RGB frame:
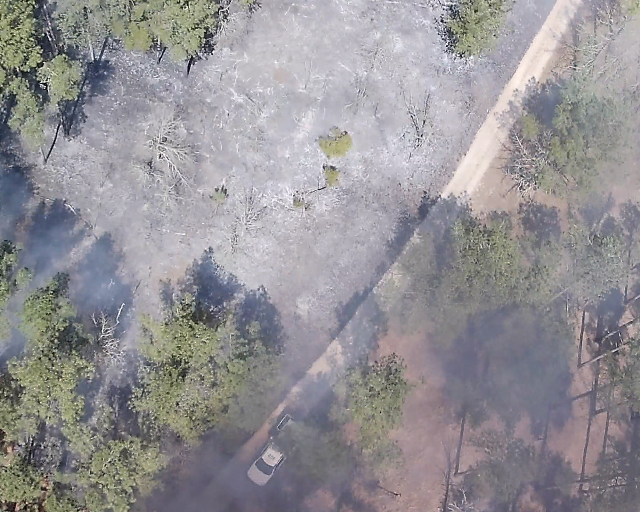
Thermal frame:
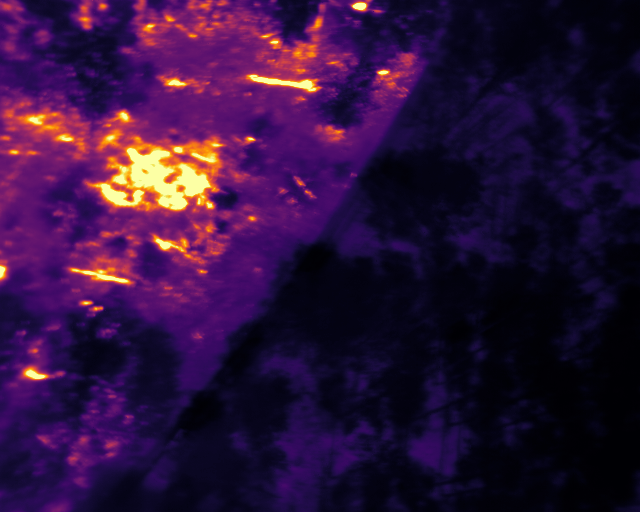
Captured: 2026-02-27 02:42:26
Pixels at or above 80 °C: 26848 (fraction of frame: 0.08193)